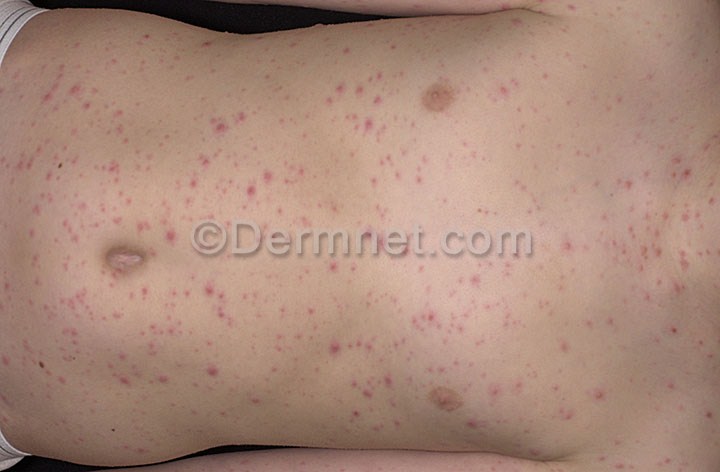
Disease: Warts Molluscum and other Viral Infections